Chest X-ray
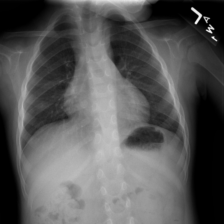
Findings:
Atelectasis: negative
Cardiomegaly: negative
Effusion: negative
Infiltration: negative
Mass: negative
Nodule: negative
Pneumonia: negative
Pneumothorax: negative
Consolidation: negative
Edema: negative
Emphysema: negative
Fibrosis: negative
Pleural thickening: negative
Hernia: negative